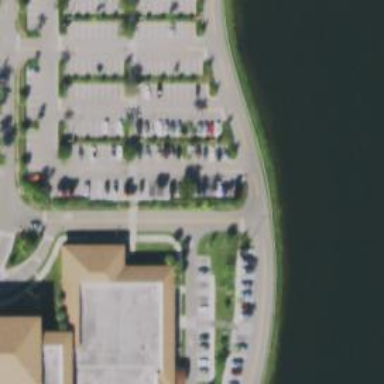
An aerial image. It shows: Parking space.